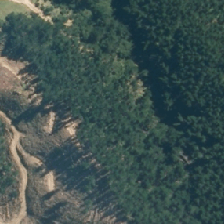
Land cover: harvested_forest